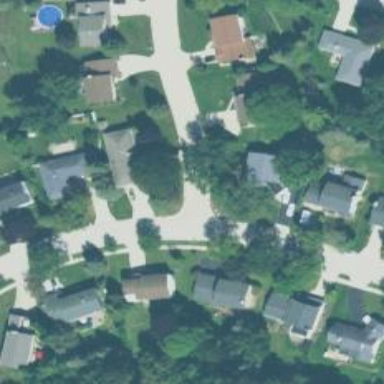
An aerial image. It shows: Neighborhood.